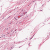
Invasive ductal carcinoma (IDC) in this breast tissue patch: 0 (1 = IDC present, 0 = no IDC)